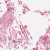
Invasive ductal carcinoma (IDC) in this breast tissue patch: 0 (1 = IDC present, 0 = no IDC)